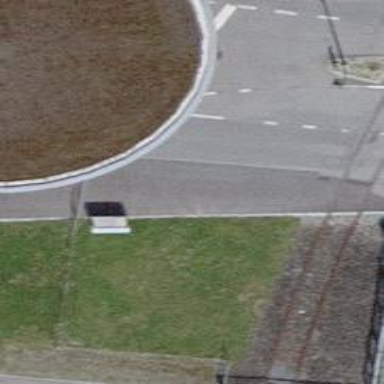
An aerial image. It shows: Lift gate barrier.